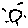
Label: sun